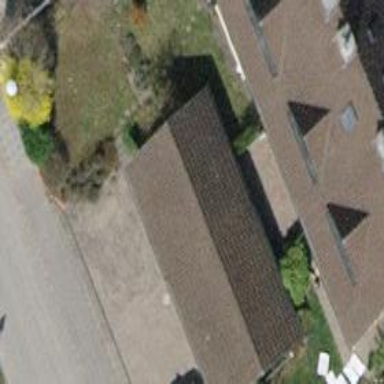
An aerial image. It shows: Garage.